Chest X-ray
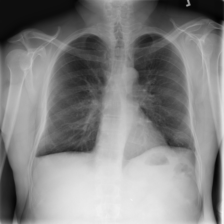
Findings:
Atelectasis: negative
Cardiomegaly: negative
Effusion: negative
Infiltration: negative
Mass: negative
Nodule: negative
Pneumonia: negative
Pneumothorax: negative
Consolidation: negative
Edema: negative
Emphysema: negative
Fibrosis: negative
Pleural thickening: negative
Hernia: negative